Interaction volume radius: 10 \u00c5
Interaction volume height: 40 \u00c5
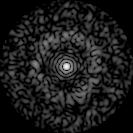
Disorder parameter: 0.8343